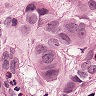
Metastatic tissue present: yes